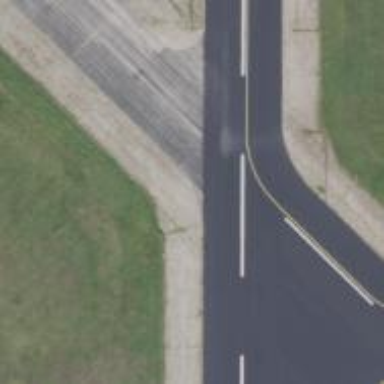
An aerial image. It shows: Runway at airport.